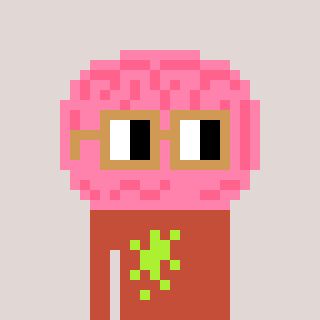
a pixel art character with square brown glasses, a brain-shaped head and a rust-colored body on a warm background